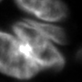
Tissue sample: ovarian
Magnification: 2.5x
Cell type: Pericytes
Senescence state: normal